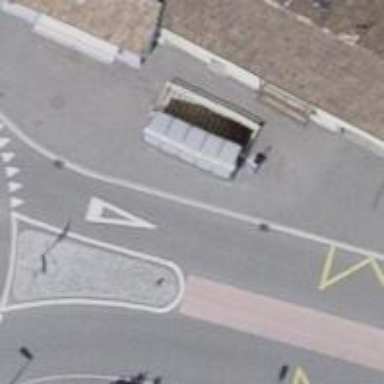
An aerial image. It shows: Set of steps on the road.